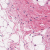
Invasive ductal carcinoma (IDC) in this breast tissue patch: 0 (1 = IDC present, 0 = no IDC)